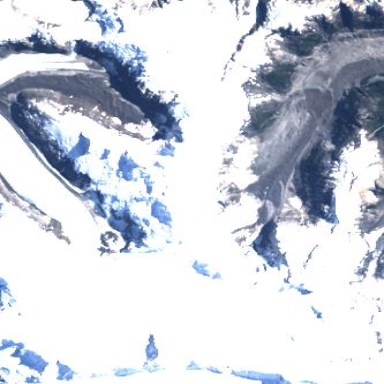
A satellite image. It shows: Majestic glacier in the distance.